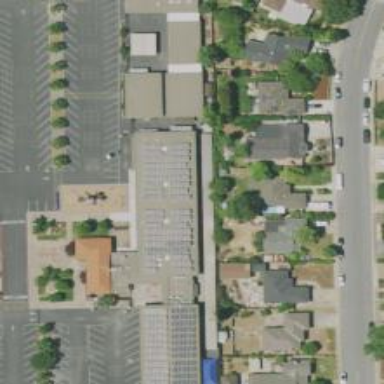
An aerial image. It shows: School.